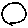
Label: circle